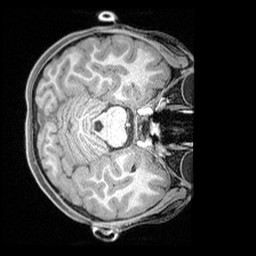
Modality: T1w
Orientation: axial
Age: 9
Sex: female
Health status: ill
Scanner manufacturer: siemens
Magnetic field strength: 3 T
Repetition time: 1.6 s
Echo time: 0.00179 s